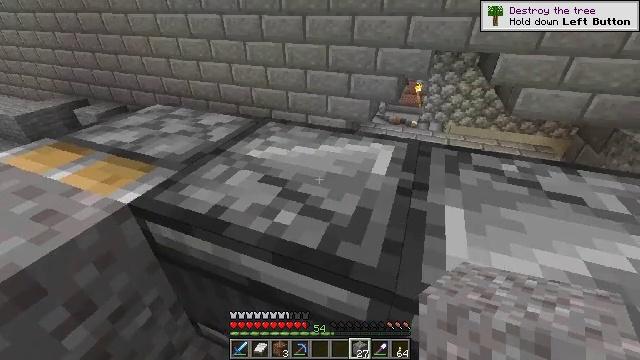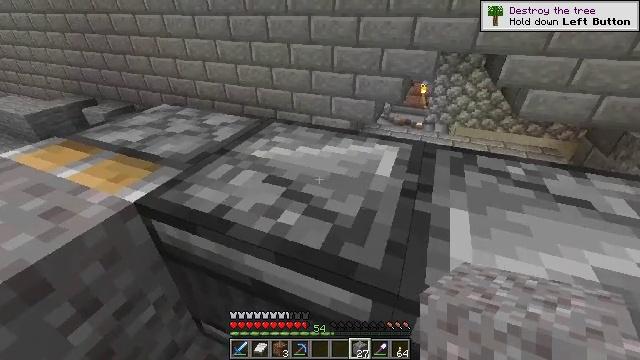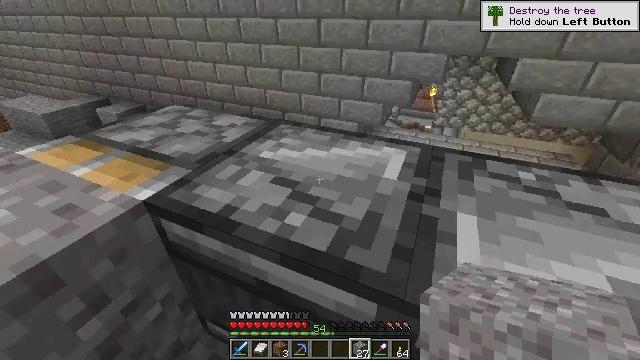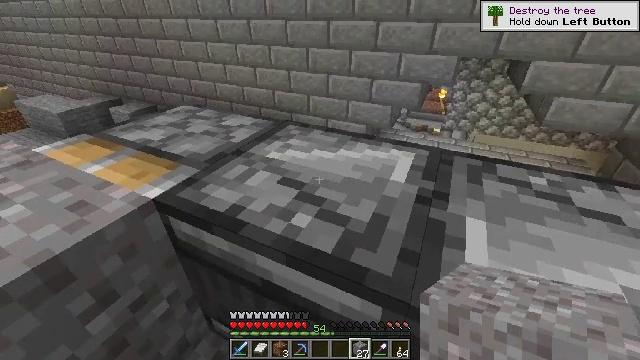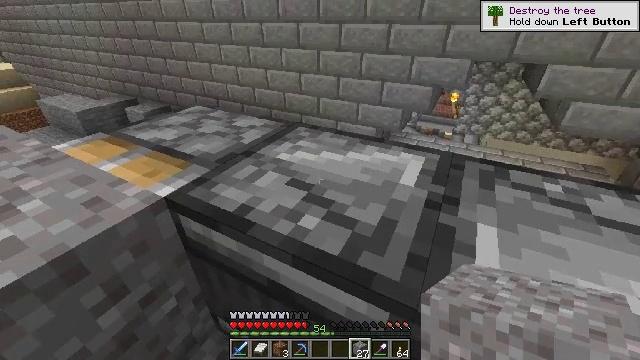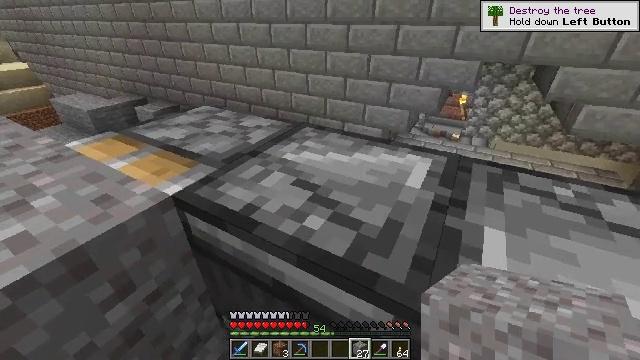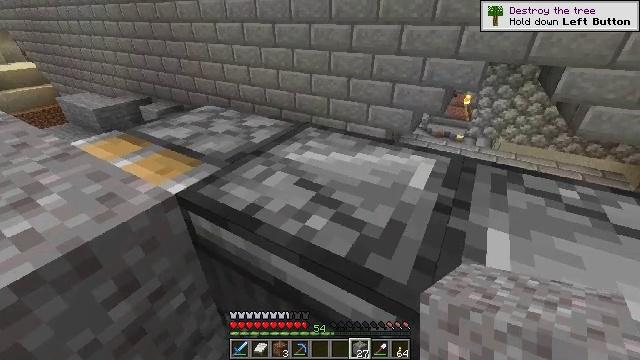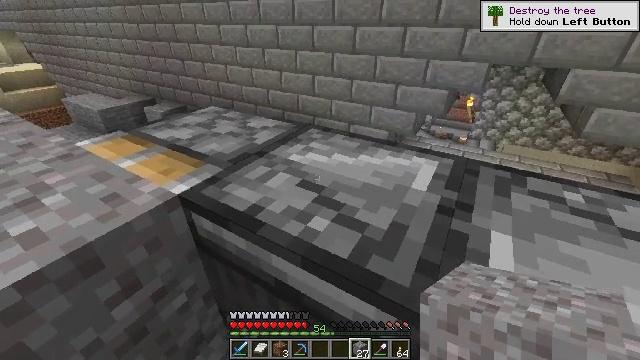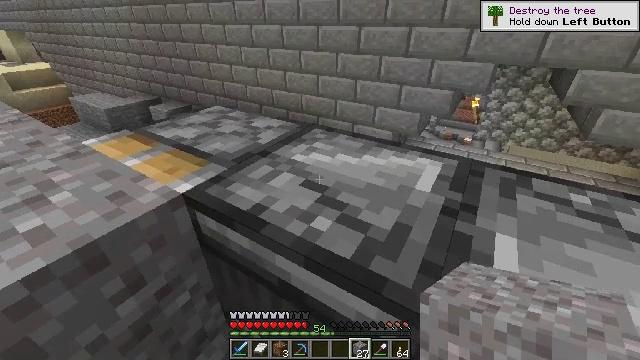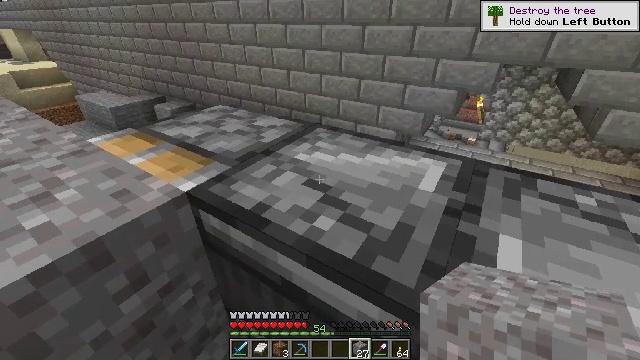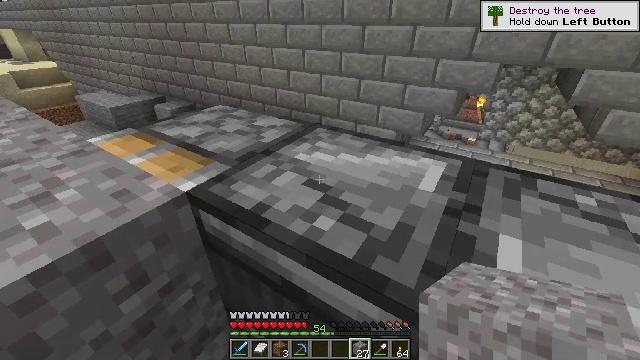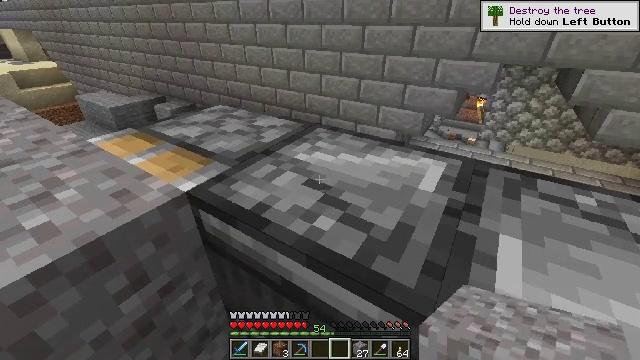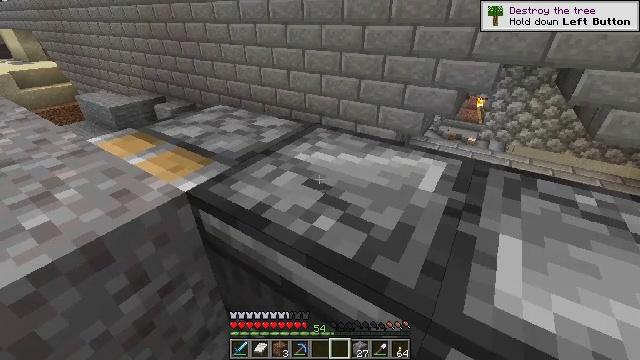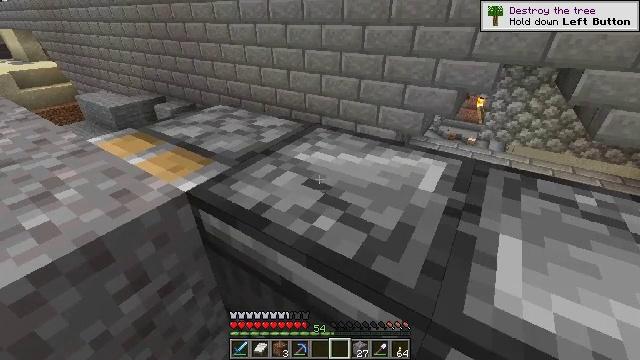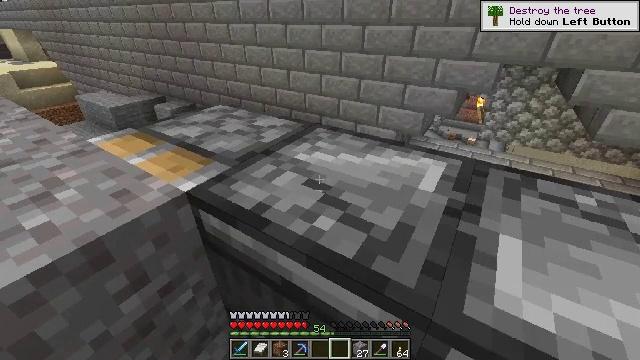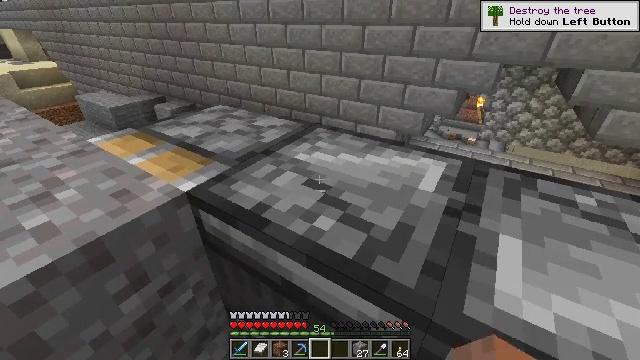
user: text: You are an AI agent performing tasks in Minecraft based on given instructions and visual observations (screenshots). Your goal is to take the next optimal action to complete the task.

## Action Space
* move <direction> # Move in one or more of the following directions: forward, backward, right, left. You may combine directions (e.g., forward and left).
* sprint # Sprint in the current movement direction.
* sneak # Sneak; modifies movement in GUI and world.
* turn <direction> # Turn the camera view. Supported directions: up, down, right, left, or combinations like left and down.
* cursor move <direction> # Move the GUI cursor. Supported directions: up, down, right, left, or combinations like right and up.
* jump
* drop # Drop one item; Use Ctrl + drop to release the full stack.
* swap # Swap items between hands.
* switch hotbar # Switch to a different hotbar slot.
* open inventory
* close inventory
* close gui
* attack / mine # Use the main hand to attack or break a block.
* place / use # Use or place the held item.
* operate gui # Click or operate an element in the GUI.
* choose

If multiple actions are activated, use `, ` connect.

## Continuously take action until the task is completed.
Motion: motion action
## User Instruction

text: Attack the observer device.
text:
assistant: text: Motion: turn left
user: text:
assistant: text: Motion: turn left
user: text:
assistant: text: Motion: turn left
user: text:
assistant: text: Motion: turn left
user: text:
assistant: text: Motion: turn left
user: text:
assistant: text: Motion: no_op
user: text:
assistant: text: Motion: no_op
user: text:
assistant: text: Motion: no_op
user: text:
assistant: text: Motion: no_op
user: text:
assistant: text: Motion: no_op
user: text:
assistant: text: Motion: no_op
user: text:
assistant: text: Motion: no_op
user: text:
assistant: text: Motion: no_op
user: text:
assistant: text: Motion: no_op
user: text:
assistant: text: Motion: no_op
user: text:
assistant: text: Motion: no_op
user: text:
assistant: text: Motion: no_op
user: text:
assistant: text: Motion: no_op
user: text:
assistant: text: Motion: no_op
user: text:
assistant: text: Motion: no_op
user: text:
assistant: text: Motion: no_op
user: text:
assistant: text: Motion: no_op
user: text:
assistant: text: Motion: no_op
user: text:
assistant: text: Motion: turn left and down
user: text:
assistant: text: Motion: turn left and down
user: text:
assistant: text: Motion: turn left
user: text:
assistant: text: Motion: turn left
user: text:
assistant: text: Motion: turn left, attack / mine
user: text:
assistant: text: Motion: attack / mine
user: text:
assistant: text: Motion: attack / mine